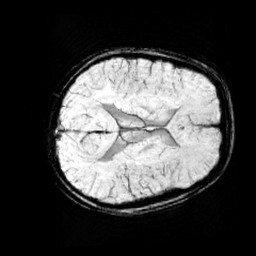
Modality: minIP
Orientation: axial
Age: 11
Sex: male
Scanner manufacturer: siemens
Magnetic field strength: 3 T
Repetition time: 0.027 s
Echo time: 0.02 s